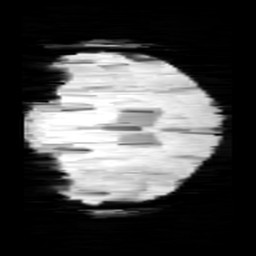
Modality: minIP
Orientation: coronal
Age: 11
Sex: female
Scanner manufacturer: siemens
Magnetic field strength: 3 T
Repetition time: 0.027 s
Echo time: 0.02 s